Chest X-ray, AP view. Patient: 60 years old, sex M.
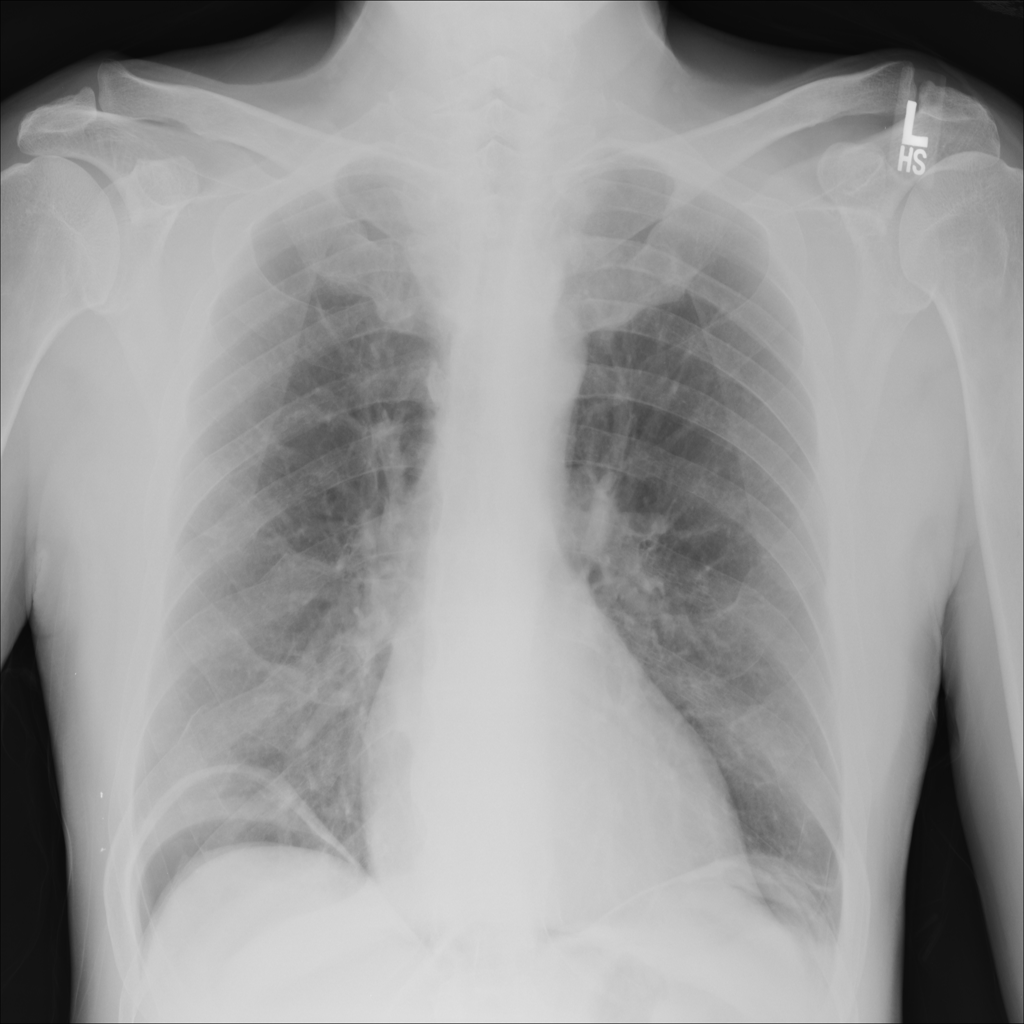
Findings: No Finding